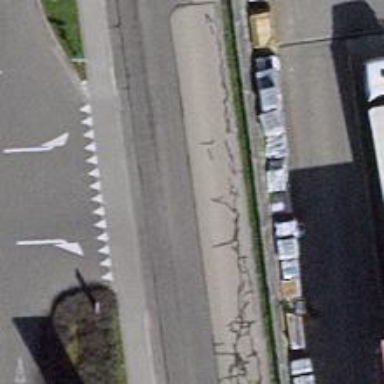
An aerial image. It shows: Asphalt parking aisle along service road.